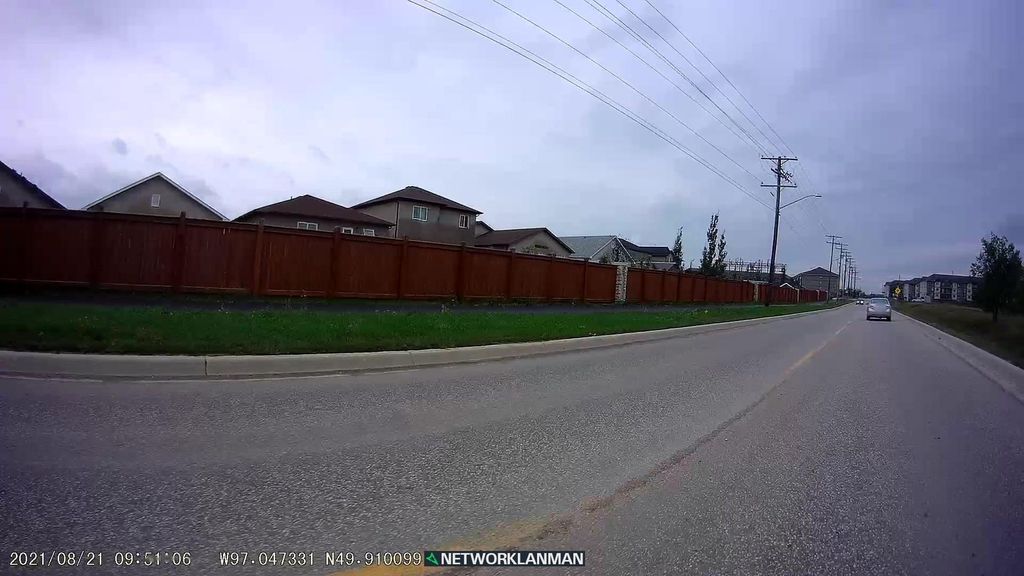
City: winnipeg